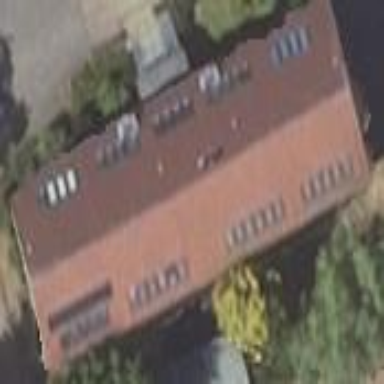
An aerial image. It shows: School building.